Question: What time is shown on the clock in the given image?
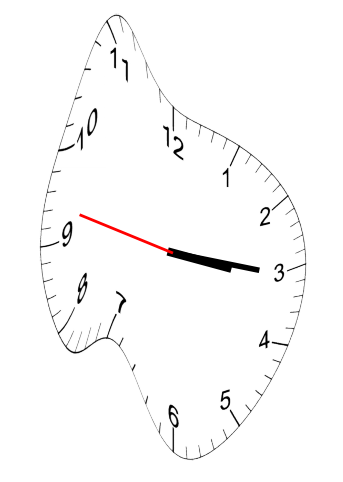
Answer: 03:15:47